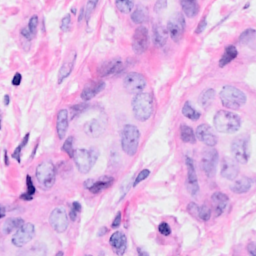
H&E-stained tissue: Breast